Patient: sex F, age 62
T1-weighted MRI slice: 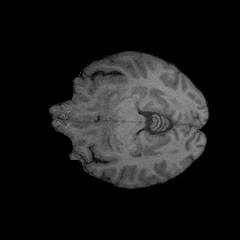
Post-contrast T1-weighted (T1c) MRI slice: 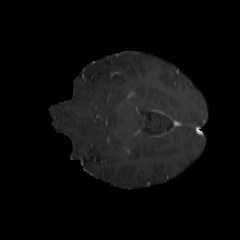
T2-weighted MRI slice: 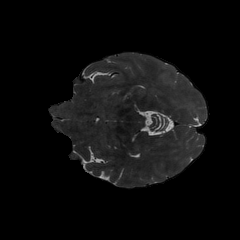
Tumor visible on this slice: no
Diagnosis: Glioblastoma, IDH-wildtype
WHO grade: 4